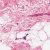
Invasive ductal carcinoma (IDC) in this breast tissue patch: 0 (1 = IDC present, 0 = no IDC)